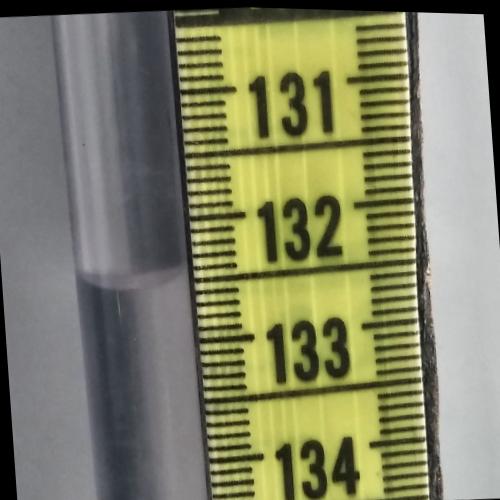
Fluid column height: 132.5 cm